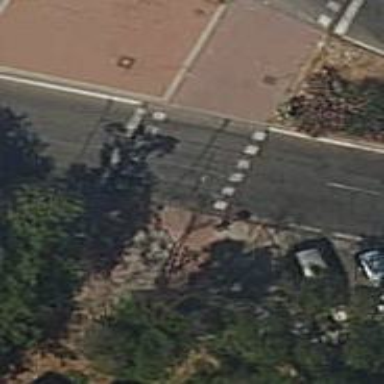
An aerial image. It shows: Road with traffic signals.